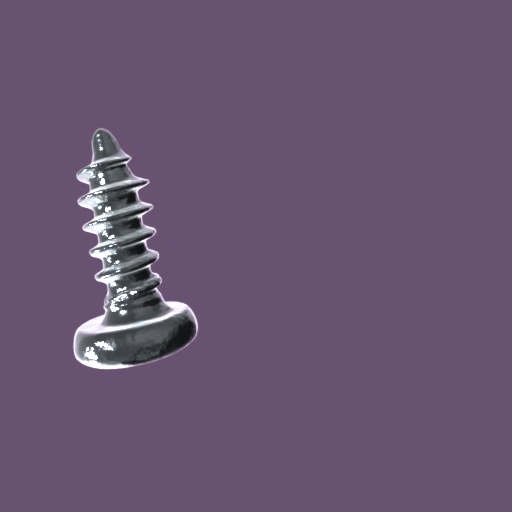
Label: screw